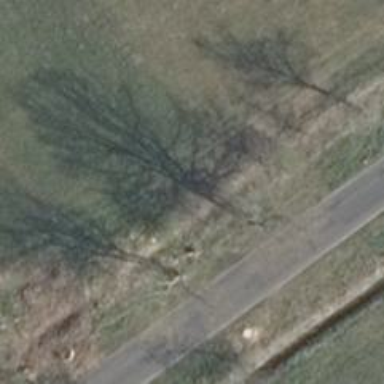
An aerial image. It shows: Row of deciduous broadleaved trees.